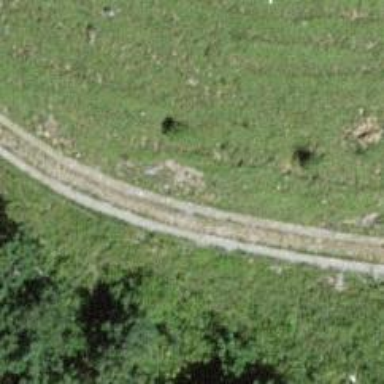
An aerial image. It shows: Track with grade 4 track type.